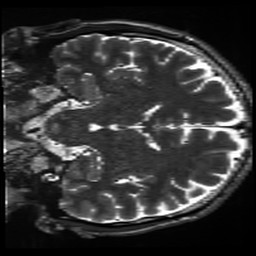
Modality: inplaneT2
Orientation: coronal
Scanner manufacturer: siemens
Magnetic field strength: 3 T
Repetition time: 11 s
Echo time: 0.059 s